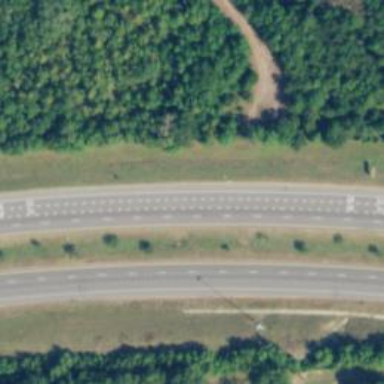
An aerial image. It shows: Asphalt motorway.